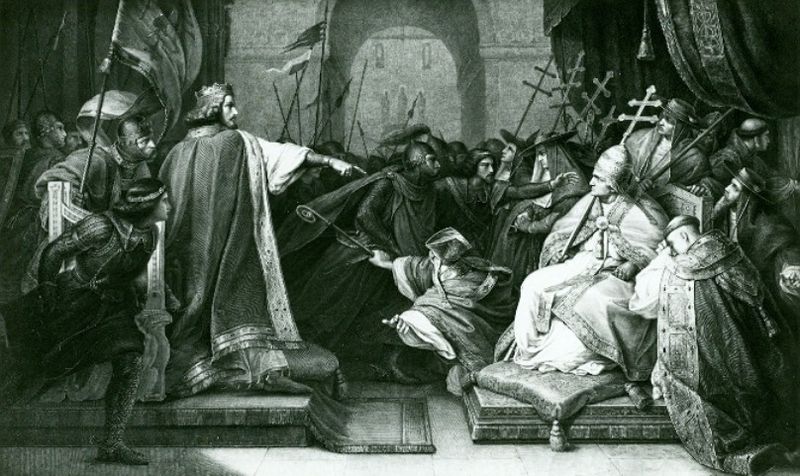
Titel: "Die Gefangennehmung des Papstes Pachalis II. durch Kaiser Heinrich V.
Künstler: Wilhelm Oelschig
Standort: Karlsruhe
Institution: Staatliche Kunsthalle Karlsruhe
Schlagwörter: angriff, hand, kampf, umhang, weiß, menschen, sitzen, fenster, finger, geste, grau, hut, licht, männer, schwarz, stuhl, tür, zeichnung, haus, teppich, versammlung, bart, federn, geschichte, hermelin, samt, innenraum, vorhang, kirche, geistlicher, gewand, mantel, klassizismus, krone, bogen, fahnen, stab, fahne, flagge, saal, rundbogen, angst, bischof, kaiser, kissen, könig, papst, soldaten, thron, zeigefinger, glatze, stufen, zeigen, nazarener, tor, antike, glaube, kreuz, religion, palast, torbogen, radierung, stich, gefangennahme, militär, schwarzweiß, schwerter, streit, waffen, überfall, soldat, helm, herrscher, kardinal, beten, gebet, ritter, brokat, fürst, rüstung, wappen, anklage, kreuze, aggressiv, mittelalter, krieger, troddel, priester, mönch, historismus, fingerzeig, baldachin, bischöfe, geistliche, kreuzzug, lanzen, mitra, mönche, tiara, bommel, speere, flaggen, drinnen, gläubige, ornat, unterwerfung, szepter, staat, gefecht, tonsur, rüstungen, augsburg, standarten, zeig, andreaskreuz, schuld, bischofsstab, abt, byzanz, carolsfeld, krummstab, kreuzritter, bischoff, papstkrone, knappe, befehl, schlichten, throne, herold, papast, kaier, doppelkreuz, ritte, stifen, beschuldigung, kreuzsstab, anschuldigung, fußpolster, rbischof, investiturstreit, kreuzre